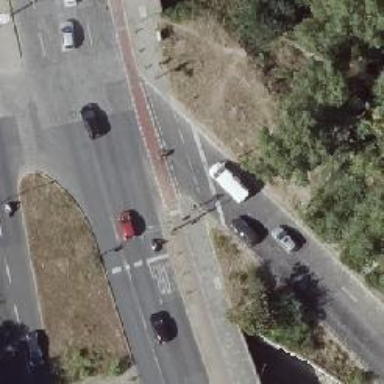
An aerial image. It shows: Road crossing with traffic signals.